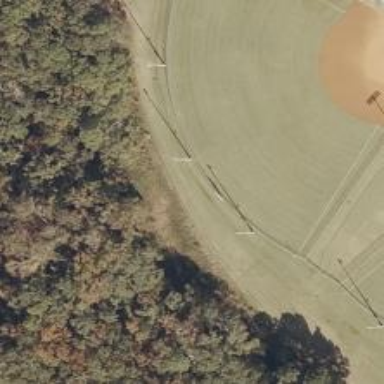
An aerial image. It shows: Softball pitch for leisure sports.